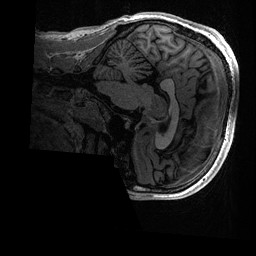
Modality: T1w
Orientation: sagittal
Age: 21
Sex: male
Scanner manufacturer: ge
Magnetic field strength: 3 T
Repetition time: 0.006952 s
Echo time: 0.00292 s